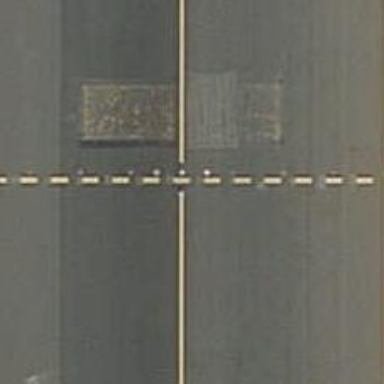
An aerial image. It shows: View of taxiway at the airport.